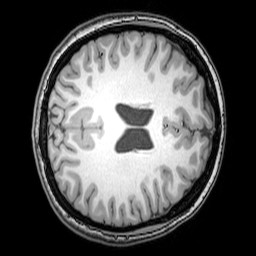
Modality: T1w
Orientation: axial
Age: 21
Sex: female
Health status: healthy
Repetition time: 0.081 s
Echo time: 0.037 s